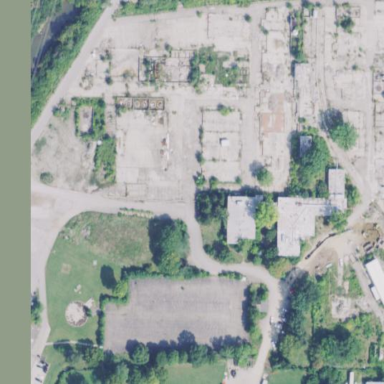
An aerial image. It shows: Historic factory.